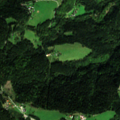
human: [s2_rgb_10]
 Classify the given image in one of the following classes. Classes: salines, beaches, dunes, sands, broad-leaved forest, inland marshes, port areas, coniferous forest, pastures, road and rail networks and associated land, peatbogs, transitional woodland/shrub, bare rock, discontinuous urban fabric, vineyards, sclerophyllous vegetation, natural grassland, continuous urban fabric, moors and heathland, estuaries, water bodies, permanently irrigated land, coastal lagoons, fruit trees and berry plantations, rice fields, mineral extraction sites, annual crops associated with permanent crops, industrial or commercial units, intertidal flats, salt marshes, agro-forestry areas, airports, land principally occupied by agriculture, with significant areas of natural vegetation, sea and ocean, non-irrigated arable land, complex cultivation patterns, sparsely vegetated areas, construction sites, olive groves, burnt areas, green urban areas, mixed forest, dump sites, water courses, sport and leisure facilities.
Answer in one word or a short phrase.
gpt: pastures, broad-leaved forest, coniferous forest, mixed forest